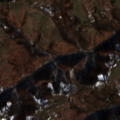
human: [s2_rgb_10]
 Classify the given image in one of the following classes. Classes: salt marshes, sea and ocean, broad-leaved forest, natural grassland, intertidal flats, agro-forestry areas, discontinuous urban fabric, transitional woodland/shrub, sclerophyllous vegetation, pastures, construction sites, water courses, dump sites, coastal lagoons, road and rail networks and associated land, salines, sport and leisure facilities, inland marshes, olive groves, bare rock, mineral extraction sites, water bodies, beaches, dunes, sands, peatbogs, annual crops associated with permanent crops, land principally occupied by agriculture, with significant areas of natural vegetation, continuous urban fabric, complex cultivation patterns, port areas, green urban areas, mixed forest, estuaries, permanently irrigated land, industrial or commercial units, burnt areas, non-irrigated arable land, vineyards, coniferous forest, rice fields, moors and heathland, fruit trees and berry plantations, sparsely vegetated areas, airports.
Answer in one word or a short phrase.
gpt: complex cultivation patterns, broad-leaved forest